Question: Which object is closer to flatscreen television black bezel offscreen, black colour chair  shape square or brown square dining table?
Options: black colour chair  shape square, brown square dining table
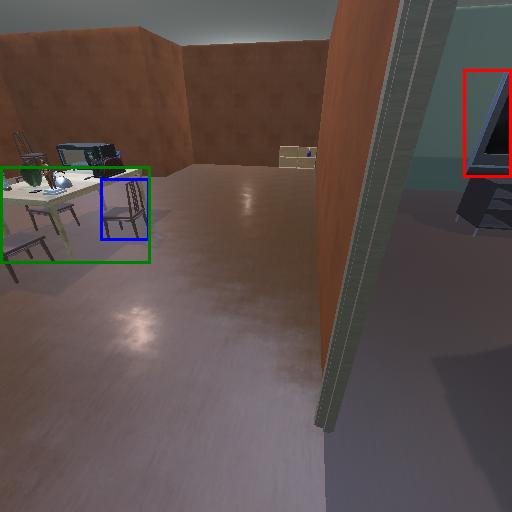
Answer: black colour chair  shape square